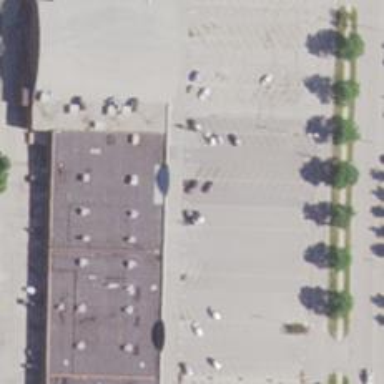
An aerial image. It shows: Part of the building is designated for retail.